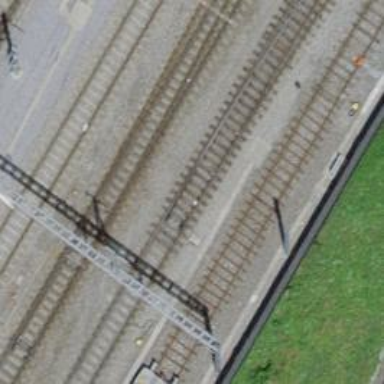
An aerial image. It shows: Railway switch.